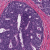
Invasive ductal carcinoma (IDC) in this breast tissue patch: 0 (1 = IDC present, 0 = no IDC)